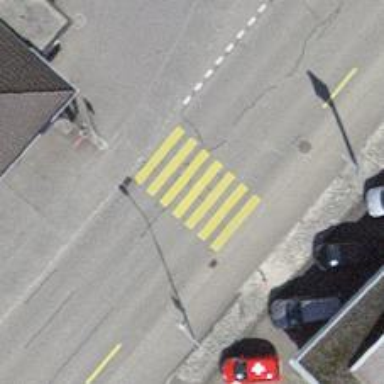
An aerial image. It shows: Uncontrolled zebra crossing on the road.